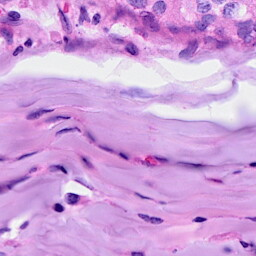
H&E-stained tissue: Breast